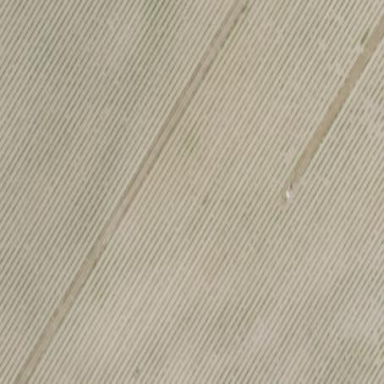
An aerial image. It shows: Vineyard growing grapes.